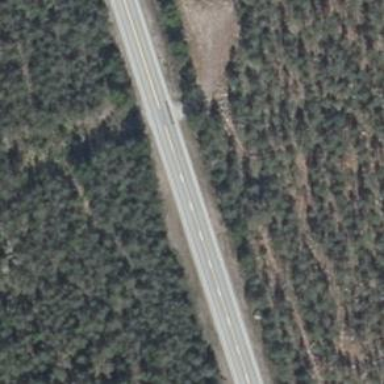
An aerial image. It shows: Asphalt road classified as trunk highway.